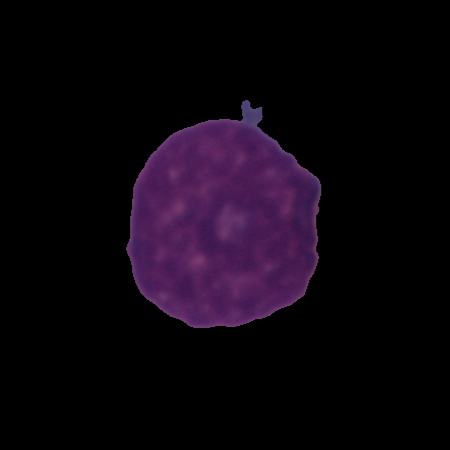
Label: cancer